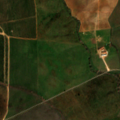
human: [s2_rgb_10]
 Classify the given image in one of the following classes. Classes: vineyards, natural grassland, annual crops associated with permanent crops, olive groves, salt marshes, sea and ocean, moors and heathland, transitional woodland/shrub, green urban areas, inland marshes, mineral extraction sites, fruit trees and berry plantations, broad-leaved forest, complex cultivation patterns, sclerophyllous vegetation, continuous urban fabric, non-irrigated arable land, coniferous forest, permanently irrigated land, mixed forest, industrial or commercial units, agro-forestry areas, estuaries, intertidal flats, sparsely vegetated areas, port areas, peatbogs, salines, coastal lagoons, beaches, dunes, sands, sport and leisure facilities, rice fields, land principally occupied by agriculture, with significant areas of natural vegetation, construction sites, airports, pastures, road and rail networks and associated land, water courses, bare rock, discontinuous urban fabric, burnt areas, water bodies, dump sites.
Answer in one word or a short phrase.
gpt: non-irrigated arable land, olive groves, transitional woodland/shrub